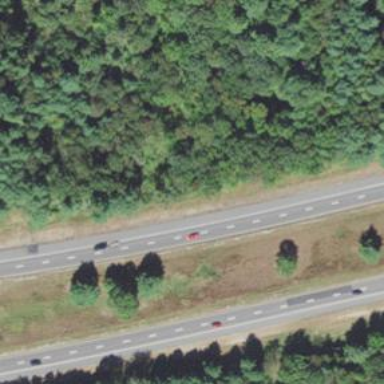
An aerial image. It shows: Asphalt motorway.